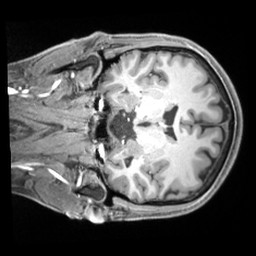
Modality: T1w
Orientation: coronal
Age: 30
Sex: male
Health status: ill
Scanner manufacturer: siemens
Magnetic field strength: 3 T
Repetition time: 2.2 s
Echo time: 0.00218 s